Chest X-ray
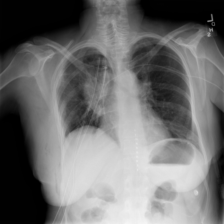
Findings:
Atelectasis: negative
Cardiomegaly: negative
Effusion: negative
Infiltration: positive
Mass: positive
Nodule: negative
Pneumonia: negative
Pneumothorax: negative
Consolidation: negative
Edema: negative
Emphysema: positive
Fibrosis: negative
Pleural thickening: negative
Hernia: negative